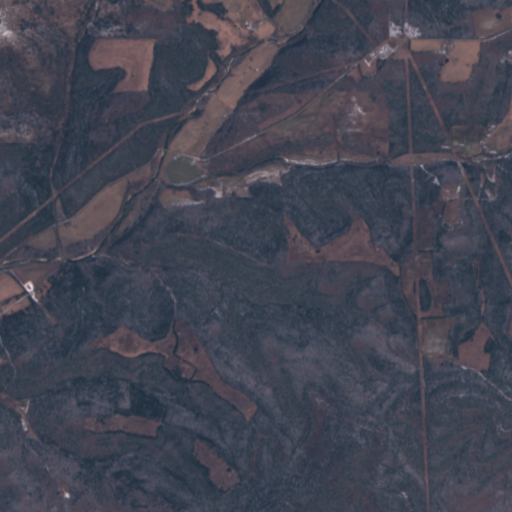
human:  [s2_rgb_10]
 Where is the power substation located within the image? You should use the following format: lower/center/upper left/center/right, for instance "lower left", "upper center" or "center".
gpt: The power substation is located in the upper right of the image.
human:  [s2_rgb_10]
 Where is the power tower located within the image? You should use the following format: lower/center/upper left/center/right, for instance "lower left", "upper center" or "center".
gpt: The power tower is located in the upper right of the image.
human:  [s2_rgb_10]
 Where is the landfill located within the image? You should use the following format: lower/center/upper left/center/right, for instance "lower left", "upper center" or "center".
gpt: There is no landfill in the image.